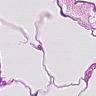
Metastatic tissue present: no